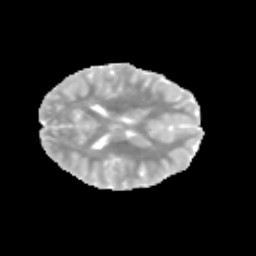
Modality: MD
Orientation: axial
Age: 11
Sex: female
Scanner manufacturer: siemens
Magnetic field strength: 3 T
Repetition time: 3.8 s
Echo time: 0.07 s